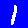
Digit: 1